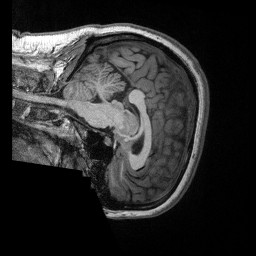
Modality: T1w
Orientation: sagittal
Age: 30
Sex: female